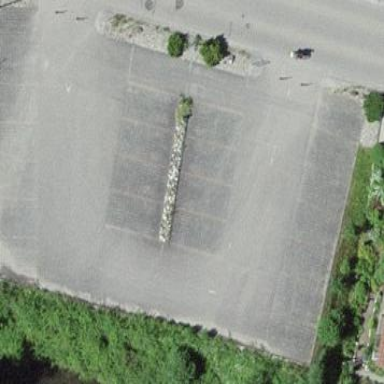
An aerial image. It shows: Parking area with asphalt surface.